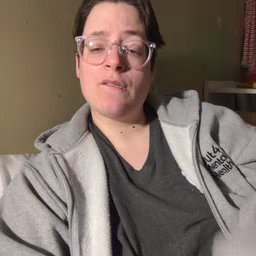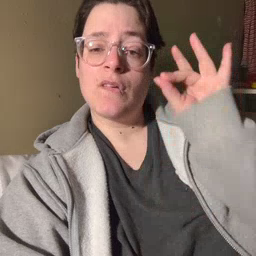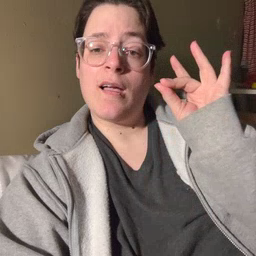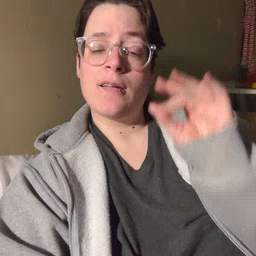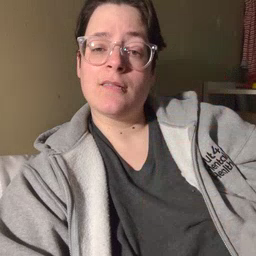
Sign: find